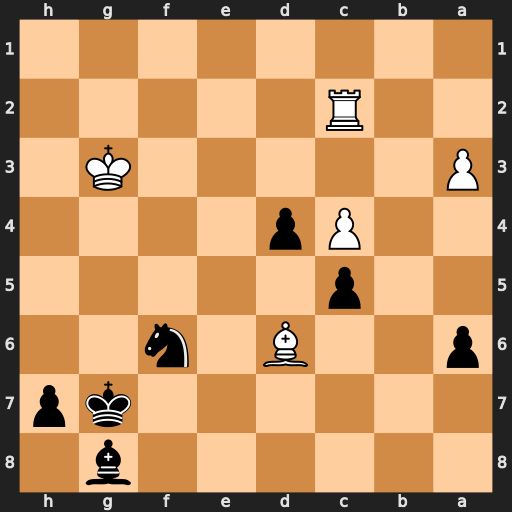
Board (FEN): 6b1/6kp/p2B1n2/2p5/2Pp4/P5K1/2R5/8
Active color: b
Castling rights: -
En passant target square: -
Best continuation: Ne4+ Kf3 Nxd6